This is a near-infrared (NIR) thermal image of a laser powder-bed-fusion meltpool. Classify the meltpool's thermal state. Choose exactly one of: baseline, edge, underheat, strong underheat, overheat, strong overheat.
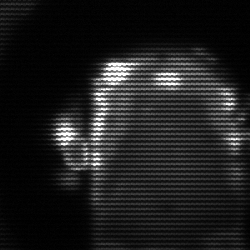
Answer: baseline